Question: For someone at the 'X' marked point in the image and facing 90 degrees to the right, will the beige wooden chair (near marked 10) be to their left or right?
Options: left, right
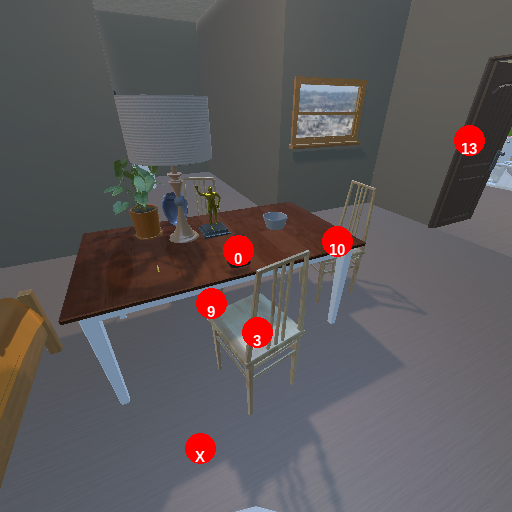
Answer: left